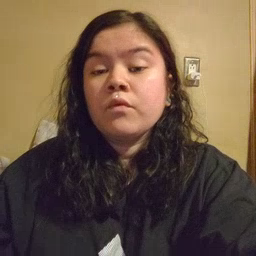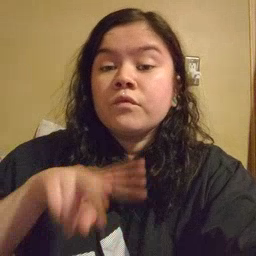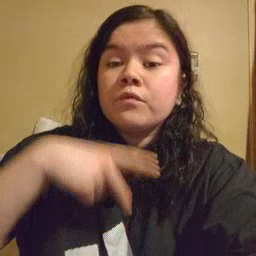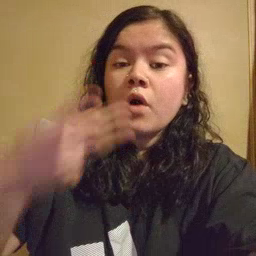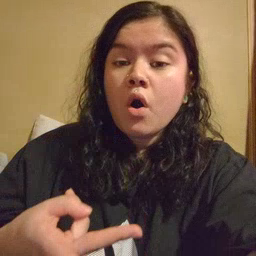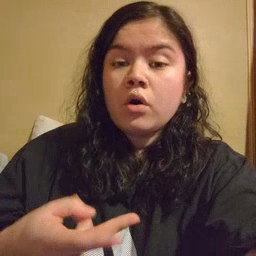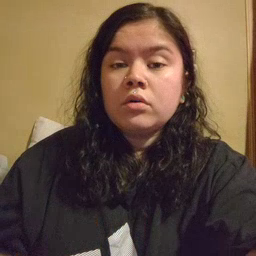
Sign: fall